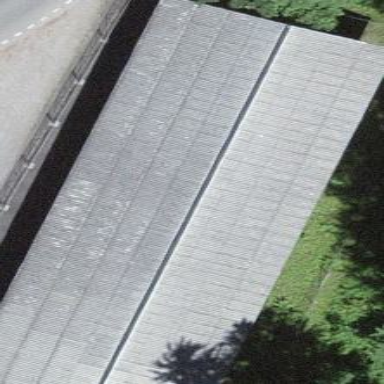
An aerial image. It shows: Warehouse.